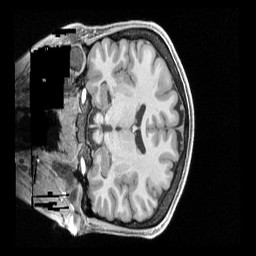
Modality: T1w
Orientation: coronal
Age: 21
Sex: female
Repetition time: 2.4 s
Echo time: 0.00222 s